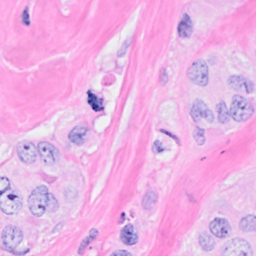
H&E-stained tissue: Breast